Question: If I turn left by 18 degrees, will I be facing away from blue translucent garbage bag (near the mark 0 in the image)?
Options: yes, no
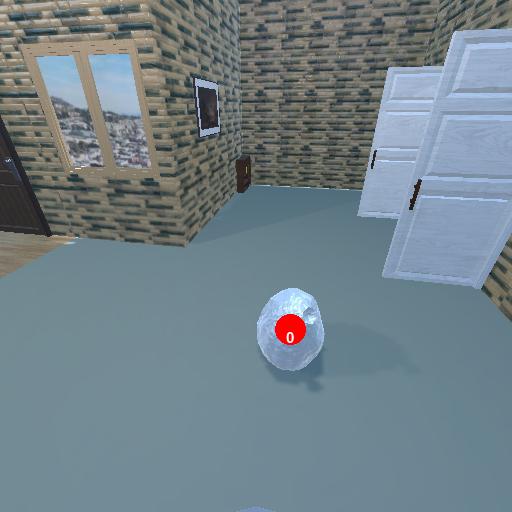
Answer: yes